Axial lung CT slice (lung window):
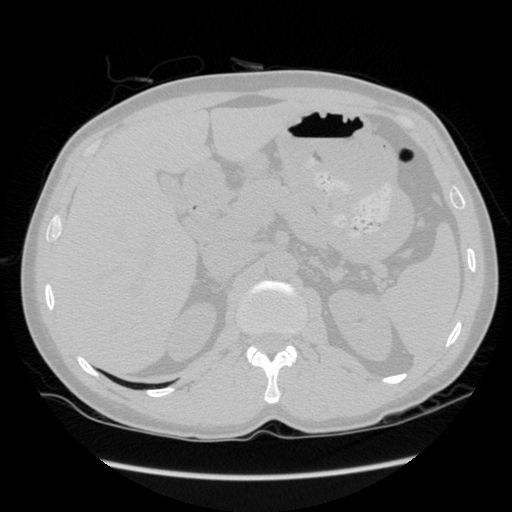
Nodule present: no